Question: I have downloaded vcredist_x64.exe and installed it .

I can't locate the vcvarsall.bat in my pc with '$ find /cygdrive/ -name "vcvarsall.bat"' in cygwin environment.
Where is my vcvarsall.bat ?
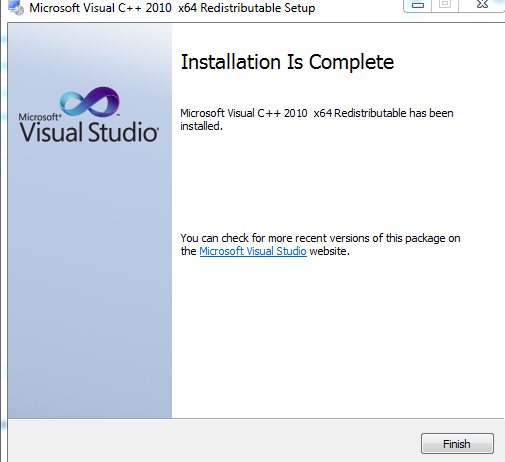
Answer: Are you sure vcredist will install vcvarsall.bat ? I believe this just installs visual C++ runtime libraries, not the development tools.
In any case, you should try: 'find /cygdrive/c -iname 'vcvarsall.bat'' to do a case insentsitive search.
Usually you can find this script by looking at the 'VS[version]COMNTOOLS' environment variable:
'''
cd %VS110COMNTOOLS%
cd ..
cd ..
cd VC
'''
In cygwin shell:
'''
cd "$(cygpath "$VS110COMNTOOLS")/../../VC"
'''
Visual Studio is available there: <URL>